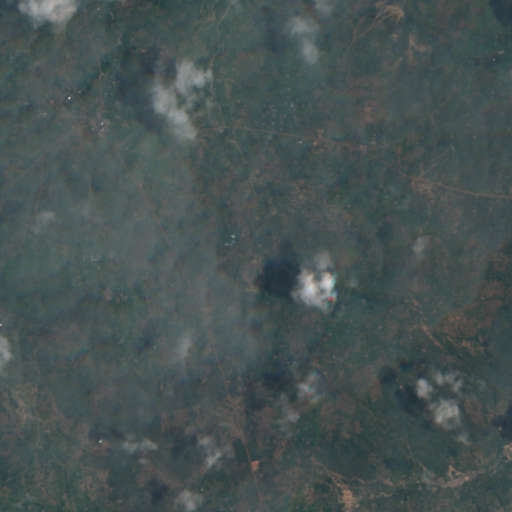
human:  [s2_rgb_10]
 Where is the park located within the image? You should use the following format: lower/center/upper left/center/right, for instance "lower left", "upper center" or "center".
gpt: The park is located in the upper left of the image.
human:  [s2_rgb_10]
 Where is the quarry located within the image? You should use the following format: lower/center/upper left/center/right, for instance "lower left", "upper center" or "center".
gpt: The quarry is located in the upper center of the image.
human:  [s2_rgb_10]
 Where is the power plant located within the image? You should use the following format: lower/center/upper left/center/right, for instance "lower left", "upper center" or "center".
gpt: There is no power plant in the image.